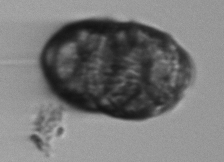
Label: Margalefidinium